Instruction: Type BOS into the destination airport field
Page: home
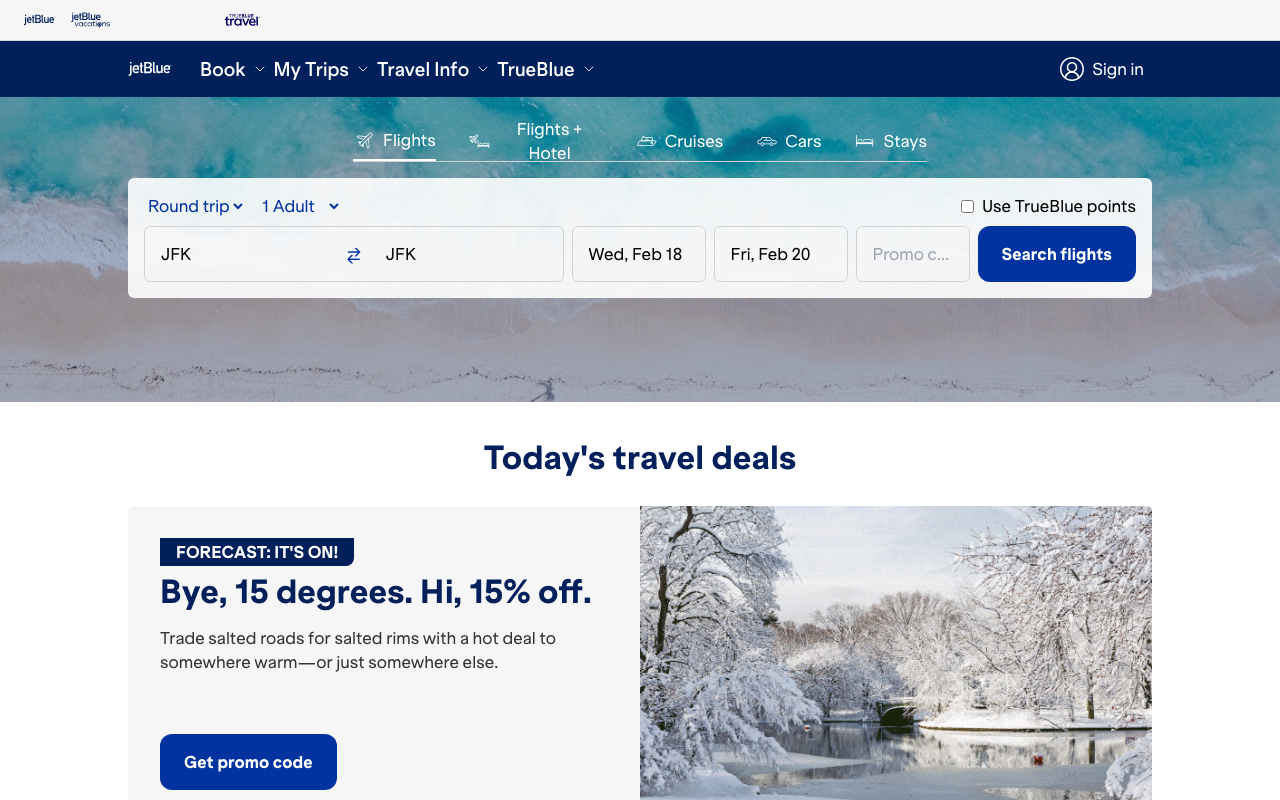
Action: type